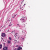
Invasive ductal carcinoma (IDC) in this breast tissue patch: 0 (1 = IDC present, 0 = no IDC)